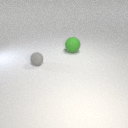
small gray rubber sphere in front of large green rubber sphere